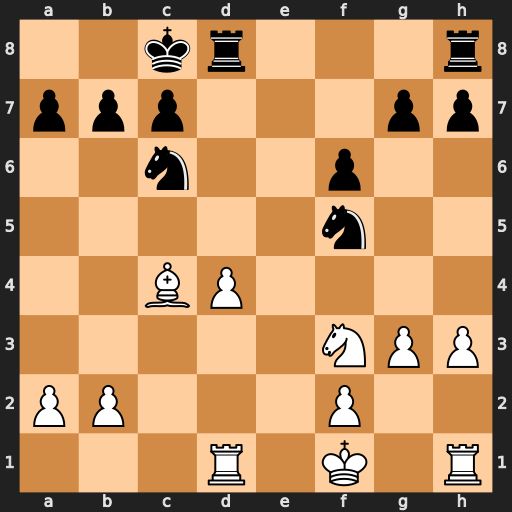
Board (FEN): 2kr3r/ppp3pp/2n2p2/5n2/2BP4/5NPP/PP3P2/3R1K1R
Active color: w
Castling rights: -
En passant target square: -
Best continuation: Be6+ Kb8 Bxf5